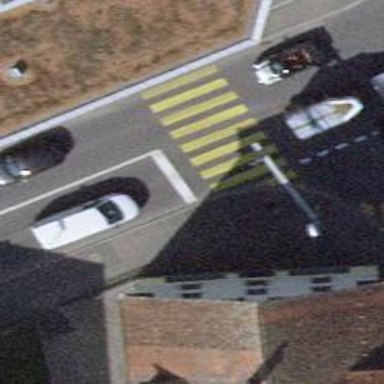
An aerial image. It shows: Road with traffic signals.